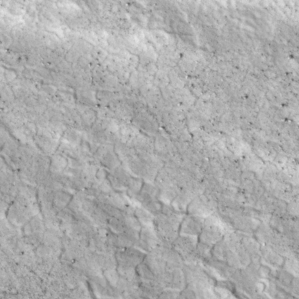
Label: non_frost